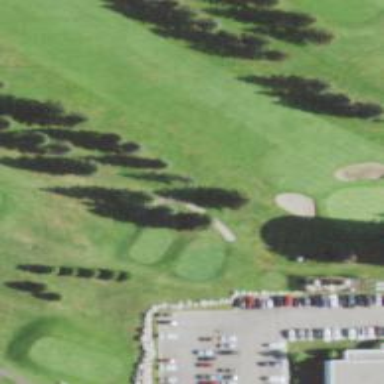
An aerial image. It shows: High-quality path used as golf course track.